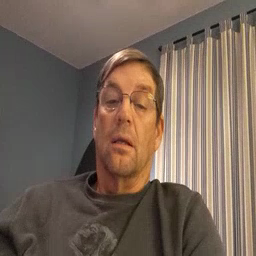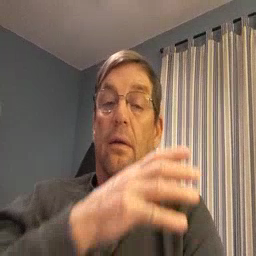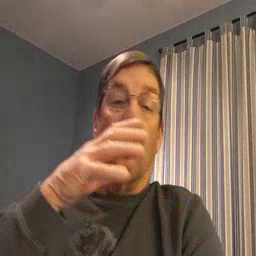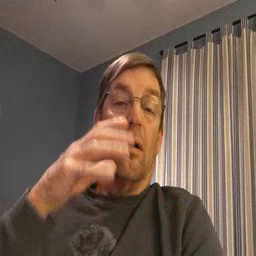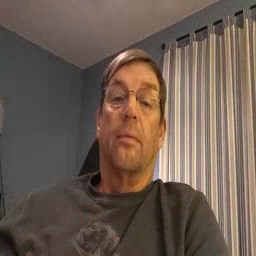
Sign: farm